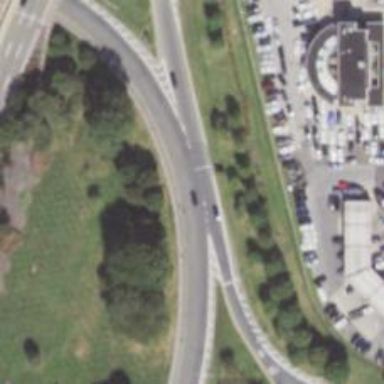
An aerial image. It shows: Tertiary road with asphalt surface leading to roundabout.